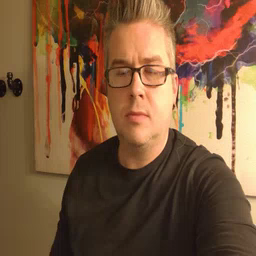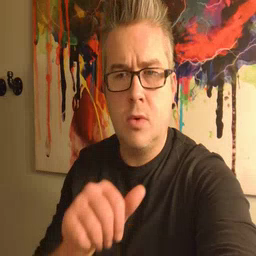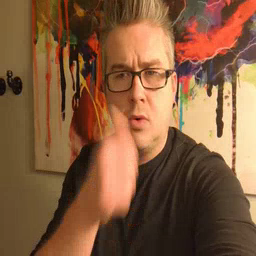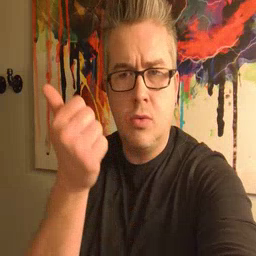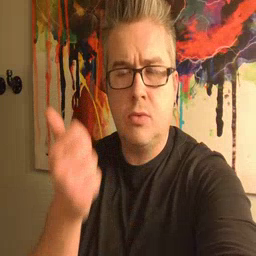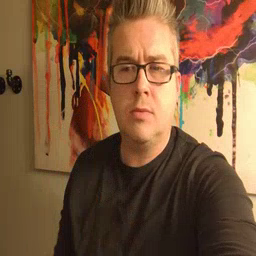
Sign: another